高一 · 立体几何学
如图 2-1-9 所示, 在空间四边形各边 $A D, A B, B C, C D$ 上分别取 $E, F, G, H$ 四点, 如果 $E F, G H$ 交于一点 $P$, 求证: 点 $P$ 在直线 $B D$ 上.

图 2-1-9
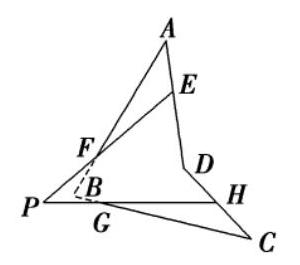
答案: $\because E F \cap G H=P$,

$\therefore P \in E F$ 且 $P \in G H$.

又 $\because E F \subset$ 平面 $A B D, G H \subset$ 平面 $C B D$,

$\therefore P \in$ 平面 $A B D$, 且 $P \in$ 平面 $C B D$,

$\therefore P \in$ 平面 $A B D \cap$ 平面 $C B D$,

$\because$ 平面 $A B D \cap$ 平面 $C B D=B D$, 由公理 3 可得 $P \in B D$.

$\therefore$ 点 $P$ 在直线 $B D$ 上.